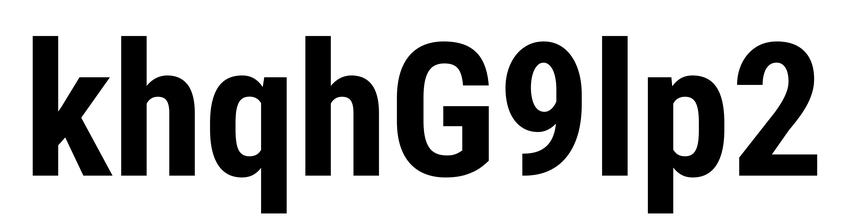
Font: Roboto_Condensed_Bold